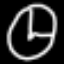
Label: clock